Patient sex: F
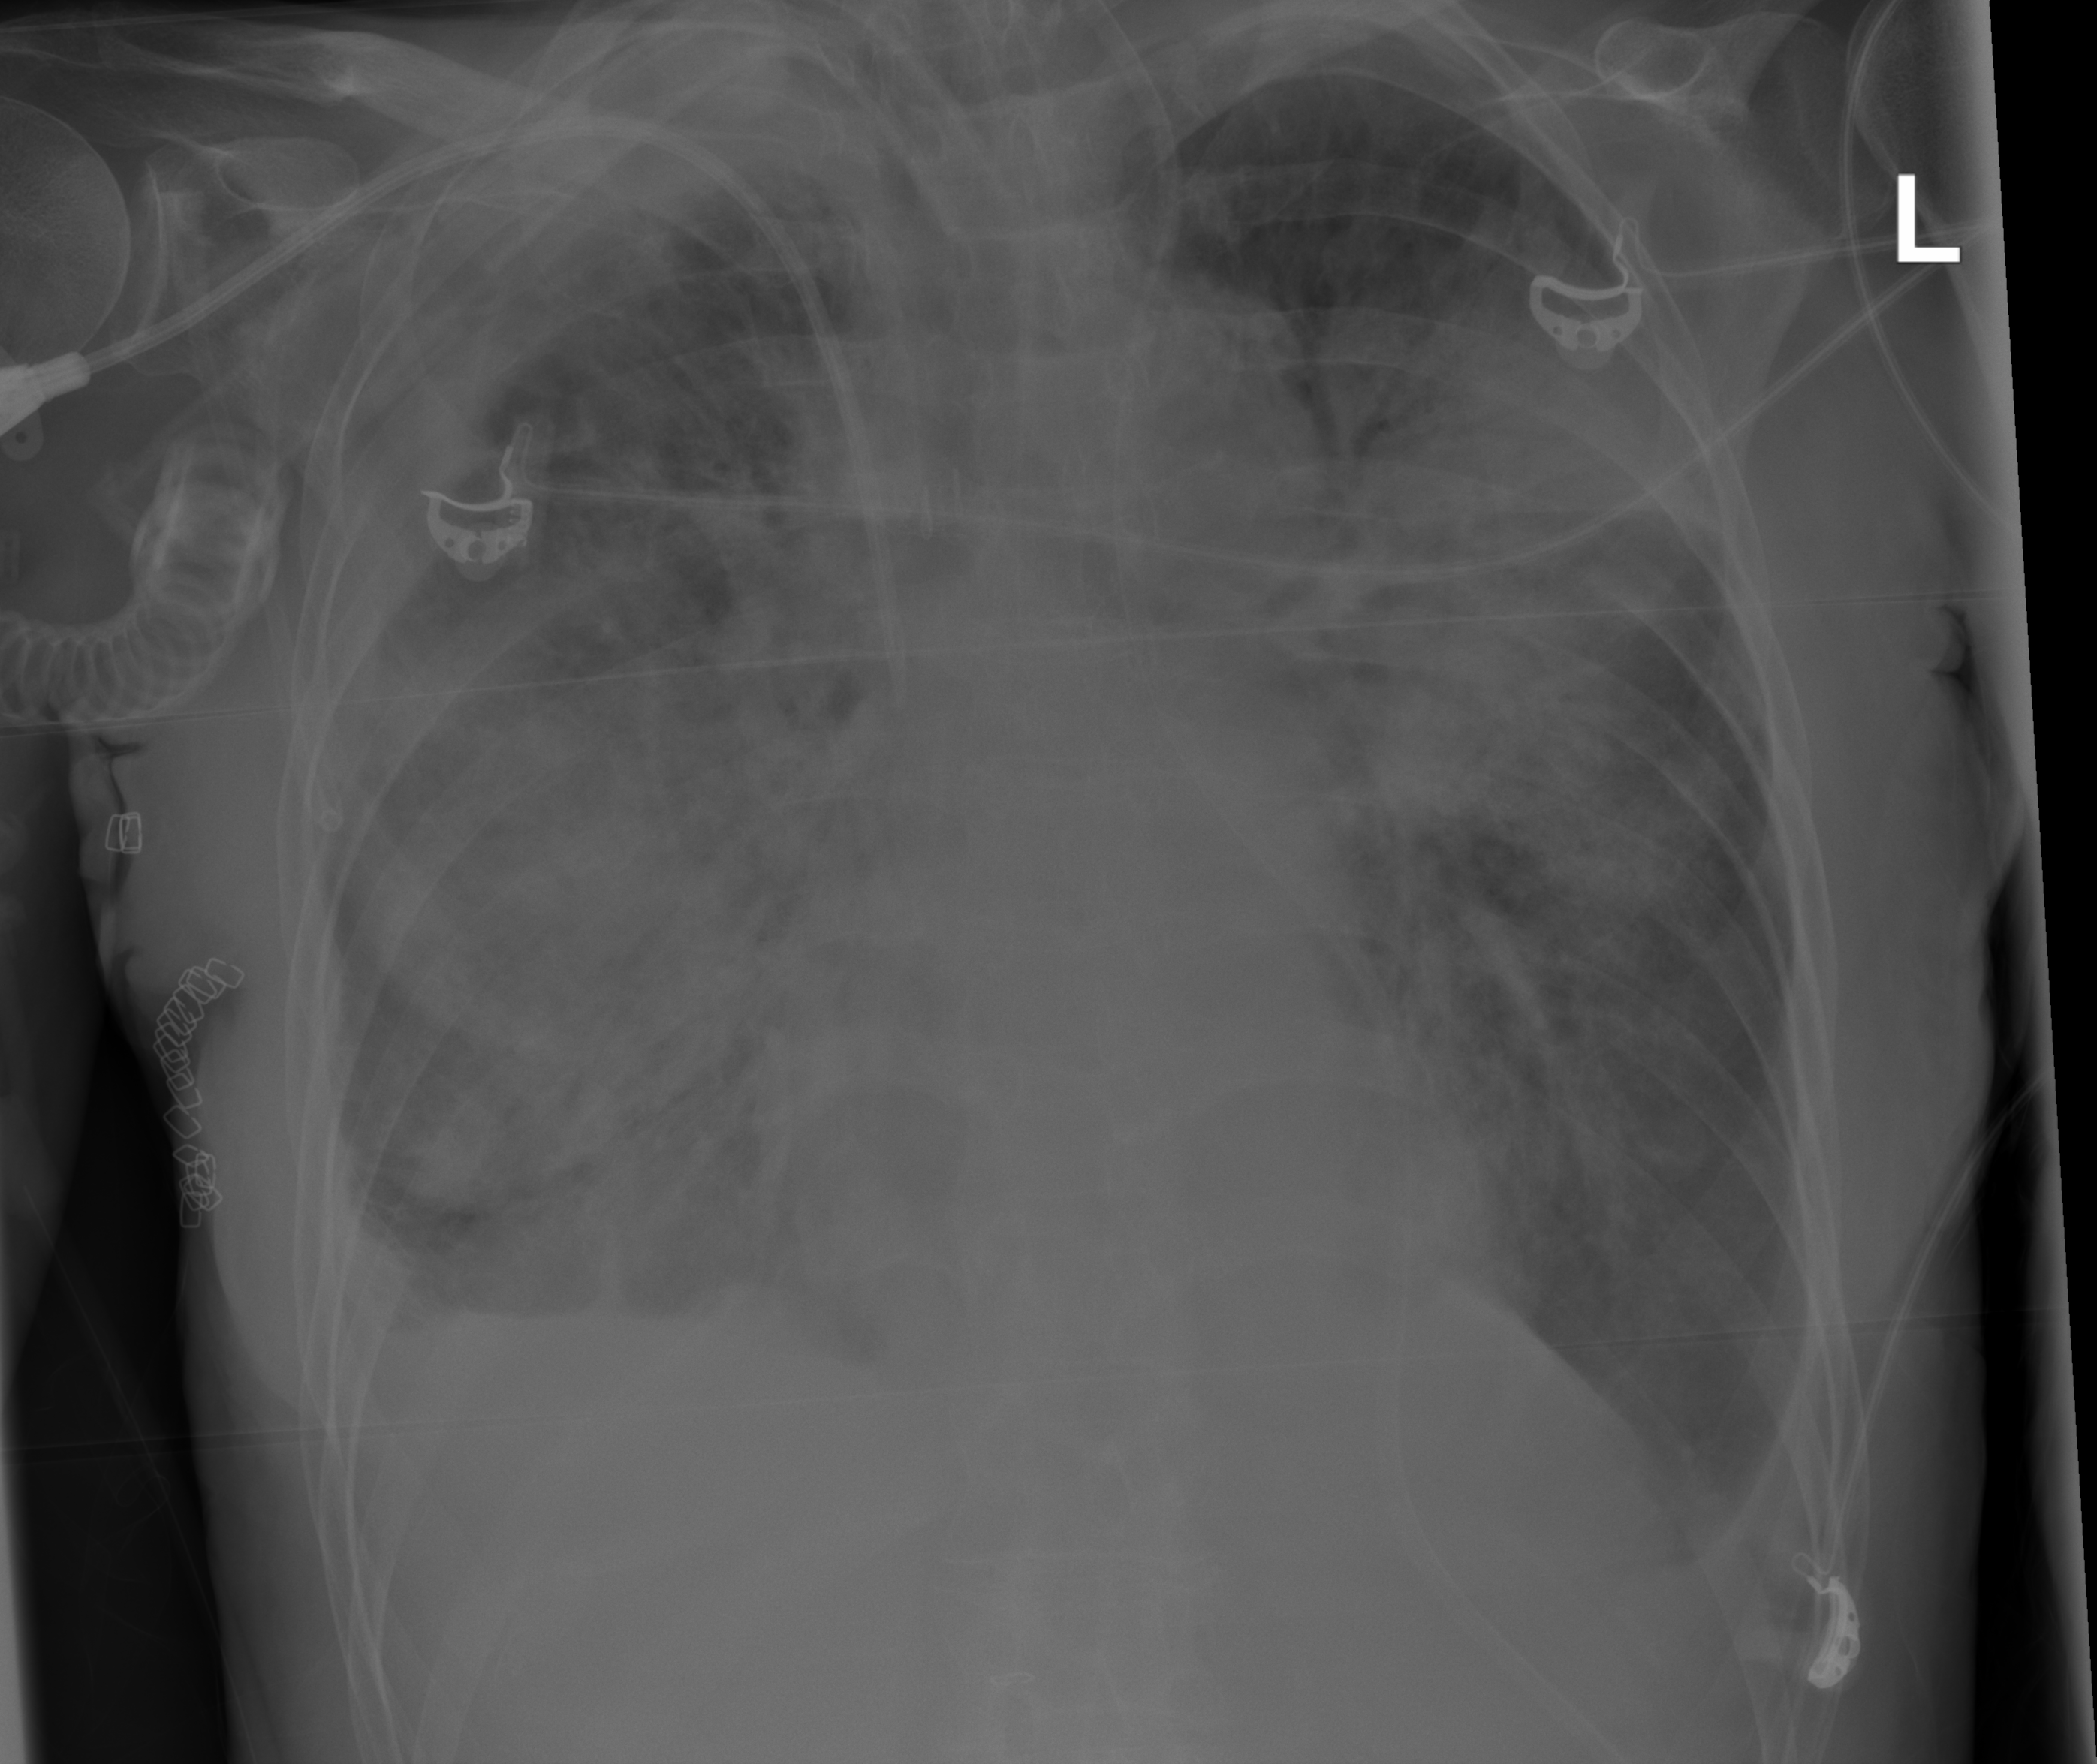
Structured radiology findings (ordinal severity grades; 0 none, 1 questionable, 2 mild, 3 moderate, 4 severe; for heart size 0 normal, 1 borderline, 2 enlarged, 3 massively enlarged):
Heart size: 0
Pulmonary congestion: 2
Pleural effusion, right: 2
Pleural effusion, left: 2
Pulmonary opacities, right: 3
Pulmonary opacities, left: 3
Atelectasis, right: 3
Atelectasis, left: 2